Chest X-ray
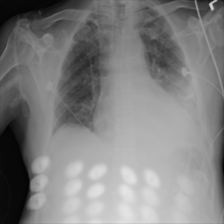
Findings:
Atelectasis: negative
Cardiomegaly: negative
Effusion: positive
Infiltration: negative
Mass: negative
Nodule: negative
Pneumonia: negative
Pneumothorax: negative
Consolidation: negative
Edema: negative
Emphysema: negative
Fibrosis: negative
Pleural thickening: negative
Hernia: negative